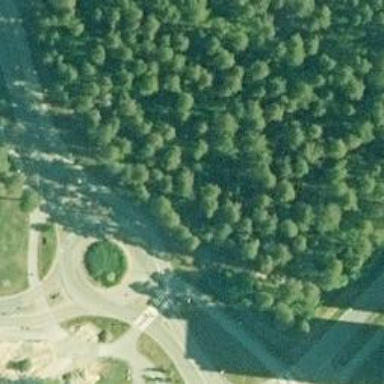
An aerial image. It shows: Residential road with asphalt surface leading up to roundabout.